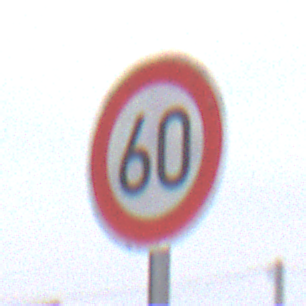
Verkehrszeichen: Geschwindigkeit60
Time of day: Midday
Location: Outdoor (Suburban)
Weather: Overcast
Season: NotSpecified
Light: Natural